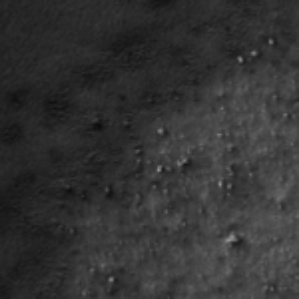
Label: frost